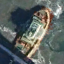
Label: civil